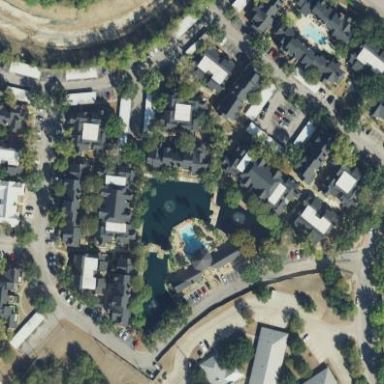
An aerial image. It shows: Residential area with apartments.